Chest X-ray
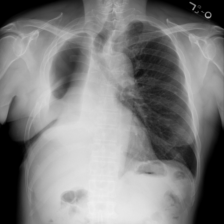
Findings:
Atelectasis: negative
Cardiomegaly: negative
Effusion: negative
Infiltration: negative
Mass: negative
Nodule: negative
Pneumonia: negative
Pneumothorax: negative
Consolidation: negative
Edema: negative
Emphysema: negative
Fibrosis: negative
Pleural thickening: negative
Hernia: negative